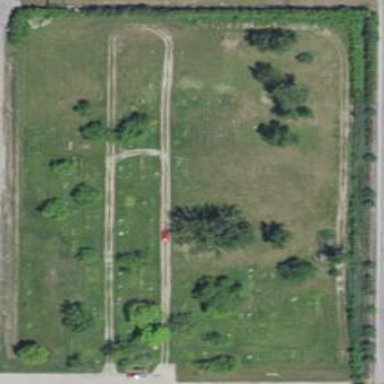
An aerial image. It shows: Cemetery.